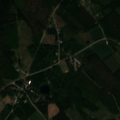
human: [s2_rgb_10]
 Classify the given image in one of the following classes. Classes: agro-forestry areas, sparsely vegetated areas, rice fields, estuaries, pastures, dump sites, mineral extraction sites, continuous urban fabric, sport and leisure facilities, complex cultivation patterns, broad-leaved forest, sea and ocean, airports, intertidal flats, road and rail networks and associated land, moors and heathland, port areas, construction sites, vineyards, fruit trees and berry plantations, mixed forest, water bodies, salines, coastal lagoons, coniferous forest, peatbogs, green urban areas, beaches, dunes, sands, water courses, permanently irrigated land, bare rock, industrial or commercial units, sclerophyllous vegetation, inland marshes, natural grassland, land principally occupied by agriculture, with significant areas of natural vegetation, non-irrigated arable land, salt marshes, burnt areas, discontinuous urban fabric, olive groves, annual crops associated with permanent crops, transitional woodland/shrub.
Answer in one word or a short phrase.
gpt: land principally occupied by agriculture, with significant areas of natural vegetation, coniferous forest, mixed forest, transitional woodland/shrub